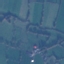
Land use / land cover class: Pasture